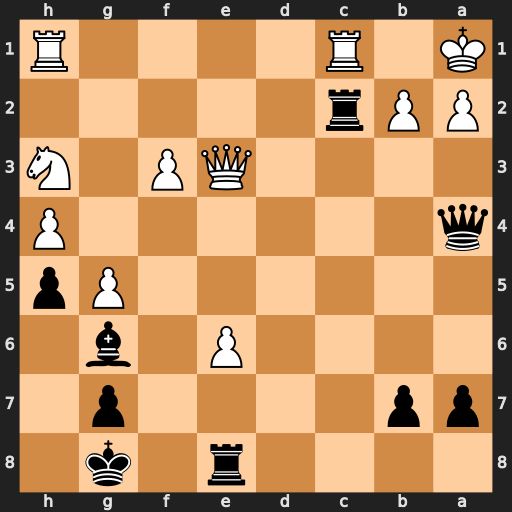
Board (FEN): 4r1k1/pp4p1/4P1b1/6Pp/q6P/4QP1N/PPr5/K1R4R
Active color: b
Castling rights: -
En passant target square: -
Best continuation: Rxe6 Qxe6+ Bf7 Qc8+ Rxc8 Rxc8+ Kh7 g6+ Kxg6